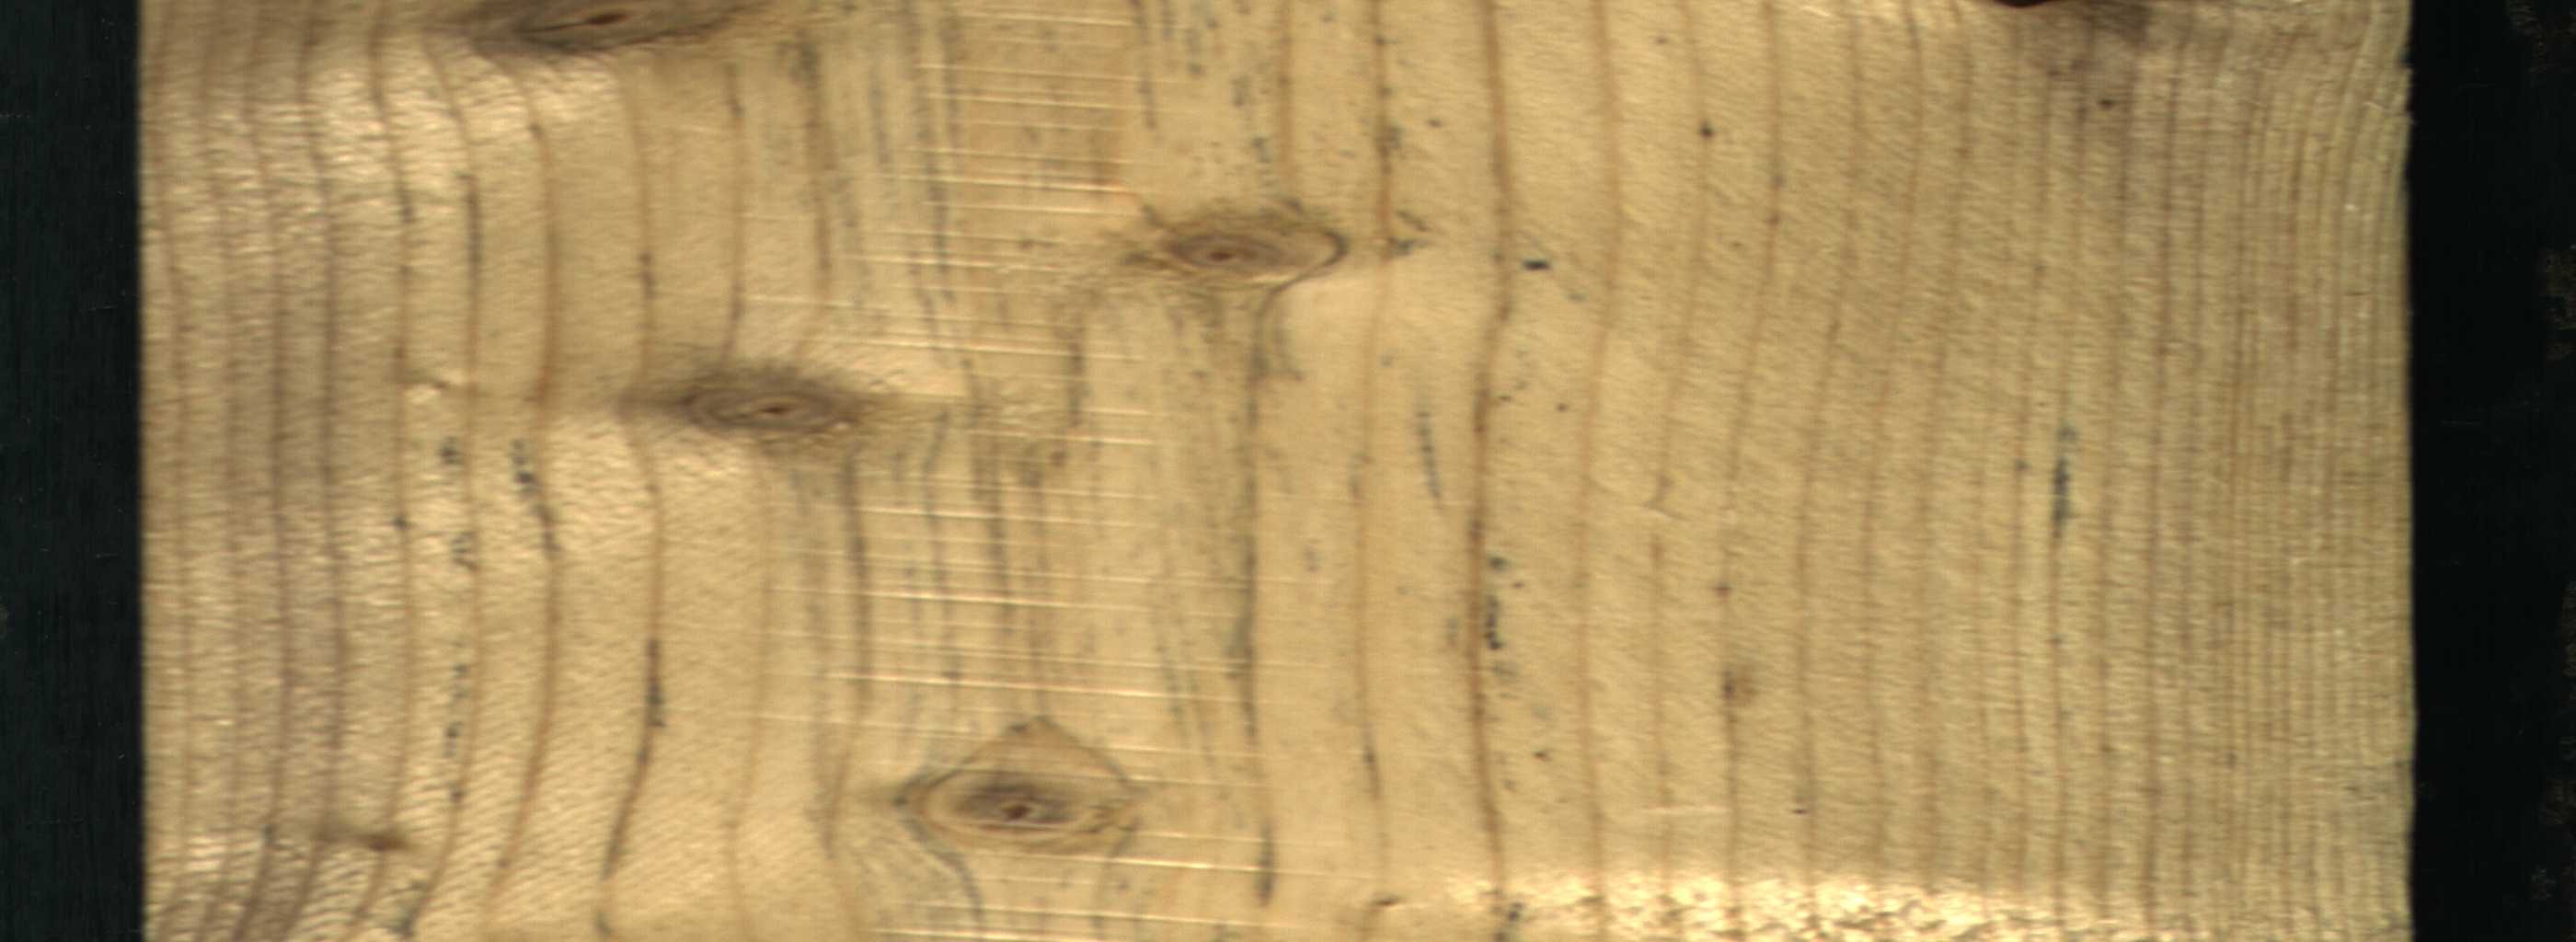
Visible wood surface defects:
Live_Knot
Live_Knot
Live_Knot
Live_Knot